Current action and preconditions to check: trajectory_clear

Your task: For each precondition in the list above, predict whether it will hold at this action.

Consider the current scene as observed from the mobile robot's camera, and analyze the predicted future states of all dynamic agents (e.g., people, animals, vehicles, or any moving entities) within the NEXT SECOND.

IMPORTANT: Only answer "very likely" if you are absolutely certain—based on strong, clear evidence—that a dynamic agent will violate the precondition in the predicted future state. Do NOT answer "very likely" for unlikely, ambiguous, or low-probability risks.

Ask yourself for each precondition: Is there a high probability, with clear and convincing evidence, that the predicted future states of any dynamic agent will interfere with the predicted future state of the currently executing action within the NEXT SECOND, causing that precondition to fail?

Assess the risk level based on these predictions. Use "likely" or "very likely" if motions create a clear risk of interference.

Use "neutral" or "improbable" if agents are nearby but their predicted paths are clearly diverging or non-conflicting.

Failure Risk Categories: "very improbable", "improbable", "neutral", "likely", "very likely"

Answer Format: Output ONLY the probability_of_failure value from these categories: "very improbable", "improbable", "neutral", "likely", "very likely"

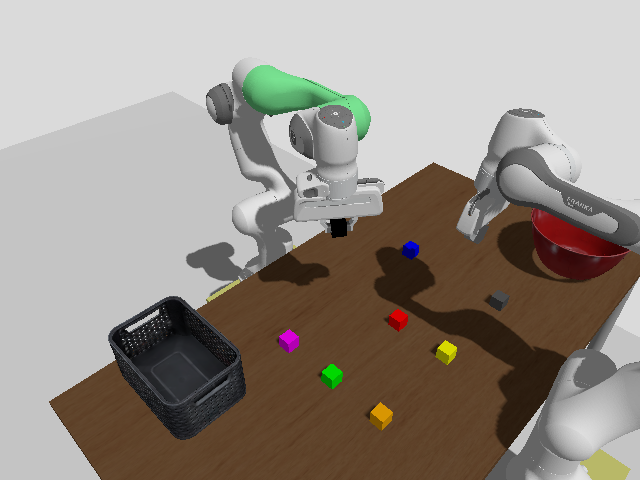

Answer: very improbable